Field crop: maize
Growth stage: 2
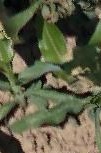
Species: maize